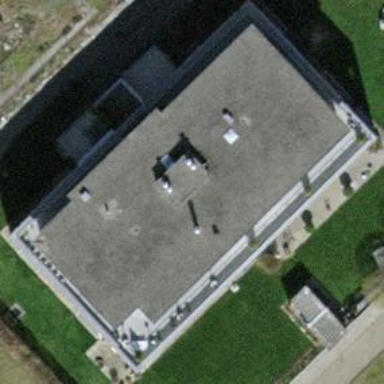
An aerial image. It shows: Flat-roofed apartment building.